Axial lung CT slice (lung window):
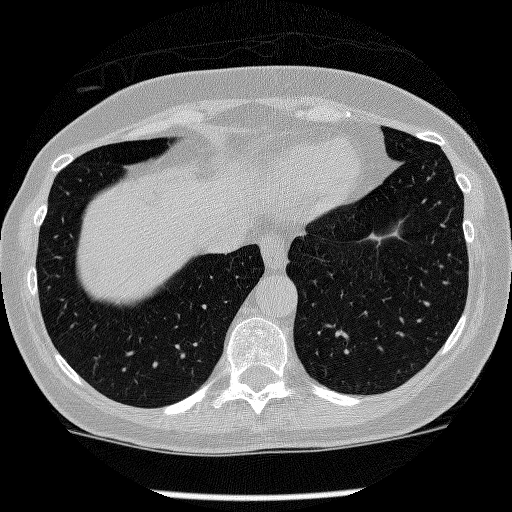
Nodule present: no